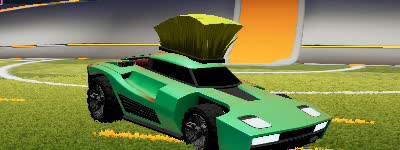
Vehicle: breakout